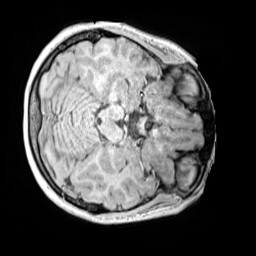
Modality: MP2RAGE
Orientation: axial
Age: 10
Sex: female
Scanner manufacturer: siemens
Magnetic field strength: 3 T
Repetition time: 4 s
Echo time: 0.00299 s